Frequency: 95000
Velocity: 0,2945
Power: 20,2
Pulse duration: 0,0000001
Pass count: 1
Magnification: 10
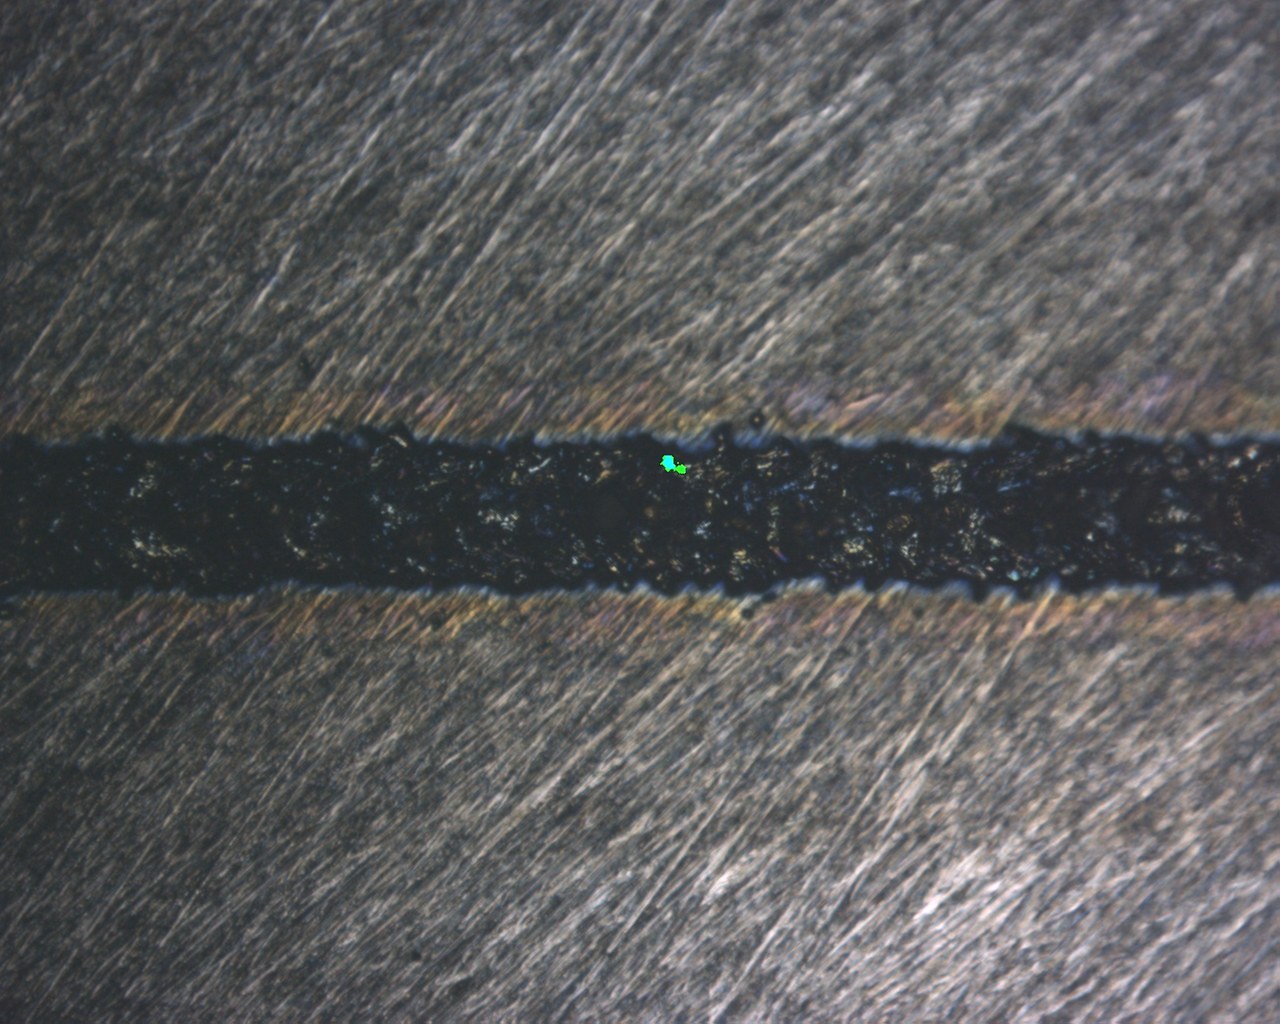
Measured width: 140.171
Other width: 48.303